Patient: sex M, age 35
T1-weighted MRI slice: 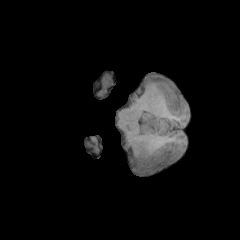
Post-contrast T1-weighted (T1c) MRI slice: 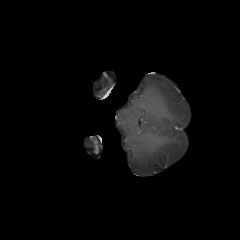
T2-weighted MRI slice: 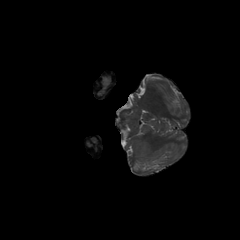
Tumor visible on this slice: no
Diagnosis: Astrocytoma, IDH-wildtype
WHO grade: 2